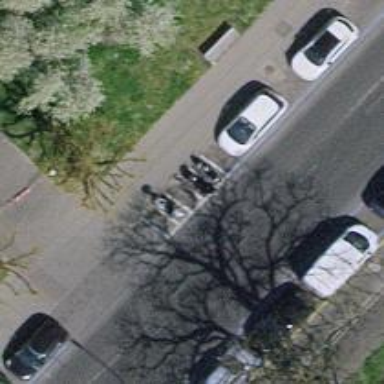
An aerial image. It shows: Motorcycle parking area.